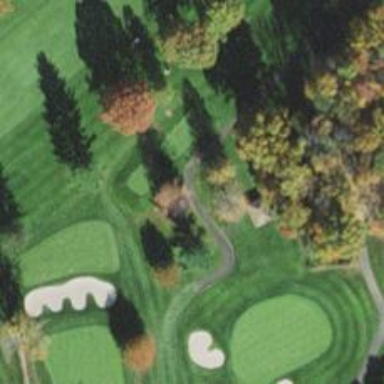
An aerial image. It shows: Pathway for golfing.